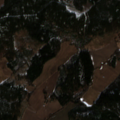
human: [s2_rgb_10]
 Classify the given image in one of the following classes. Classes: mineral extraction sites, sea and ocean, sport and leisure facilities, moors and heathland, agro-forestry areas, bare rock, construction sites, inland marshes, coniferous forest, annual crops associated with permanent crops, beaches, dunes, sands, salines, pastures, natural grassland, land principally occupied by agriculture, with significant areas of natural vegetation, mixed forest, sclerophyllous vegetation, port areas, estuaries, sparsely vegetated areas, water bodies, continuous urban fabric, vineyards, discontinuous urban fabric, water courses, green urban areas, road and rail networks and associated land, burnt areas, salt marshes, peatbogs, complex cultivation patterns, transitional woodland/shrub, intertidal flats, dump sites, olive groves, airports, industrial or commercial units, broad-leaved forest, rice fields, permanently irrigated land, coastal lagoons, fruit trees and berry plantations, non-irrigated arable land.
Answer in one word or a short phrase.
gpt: non-irrigated arable land, land principally occupied by agriculture, with significant areas of natural vegetation, coniferous forest, mixed forest, transitional woodland/shrub